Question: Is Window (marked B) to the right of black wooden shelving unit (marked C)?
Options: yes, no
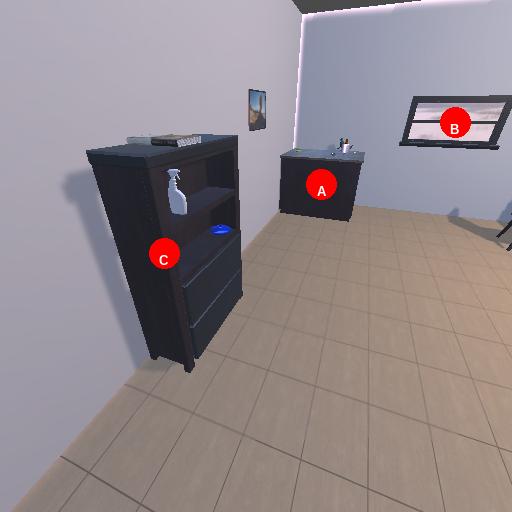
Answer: yes